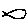
Label: fish